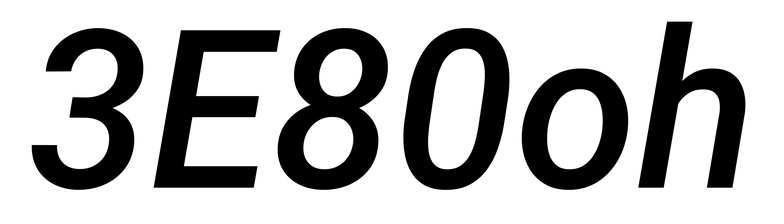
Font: Roboto-Italic_Medium_Italic